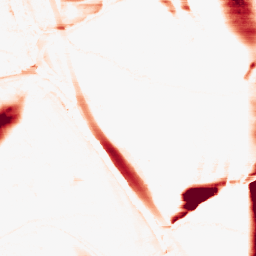
Category: morphological
Decomposition family: morphological_rect
Decomposition parameters: operation: opening
width: 50
height: 5
Upsampling method: quintic
Upsampling parameters: scale: 2
Upsampling scale: 2